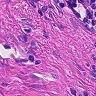
Metastatic tissue present: no